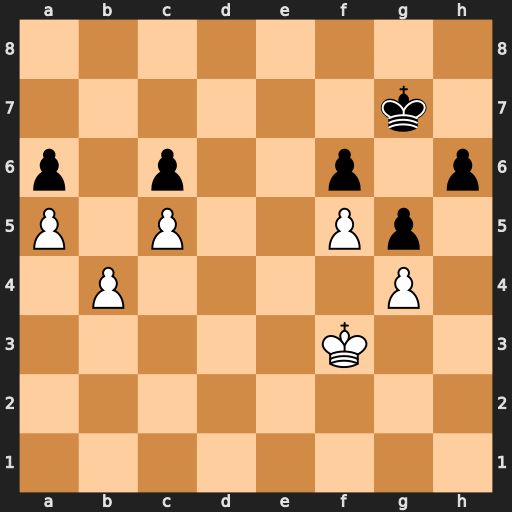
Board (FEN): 8/6k1/p1p2p1p/P1P2Pp1/1P4P1/5K2/8/8
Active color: w
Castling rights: -
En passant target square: -
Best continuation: b5 cxb5 c6 Kf7 c7